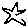
Label: star